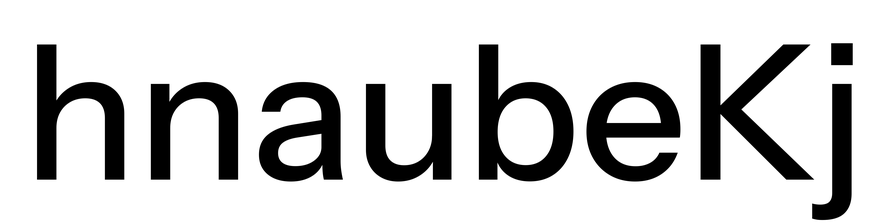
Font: InstrumentSans_Medium